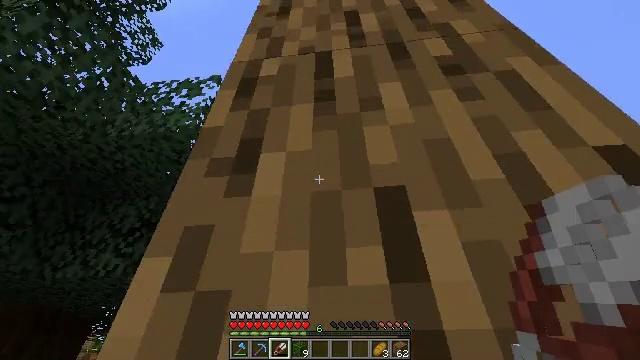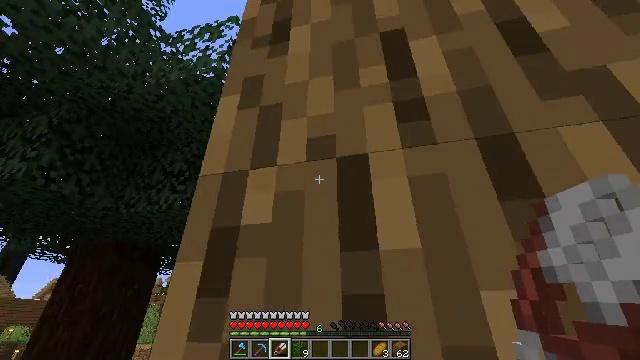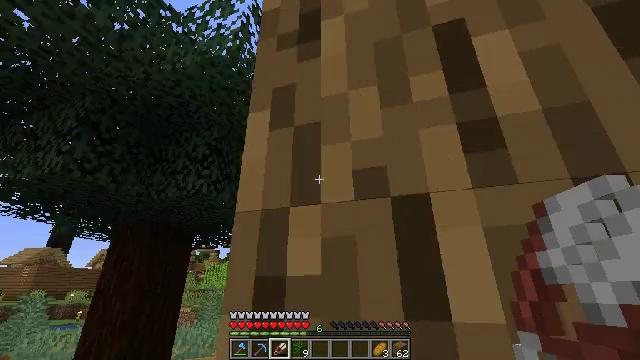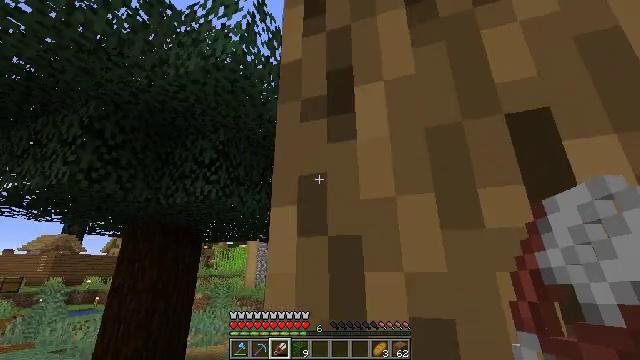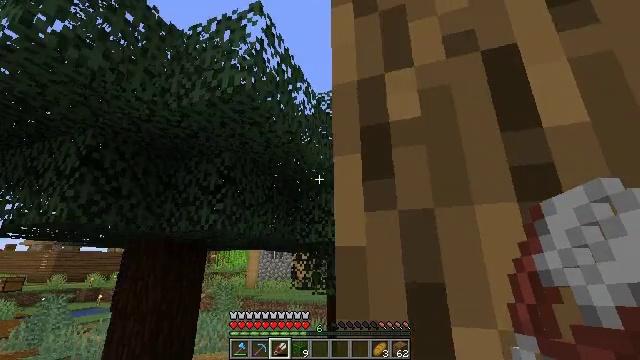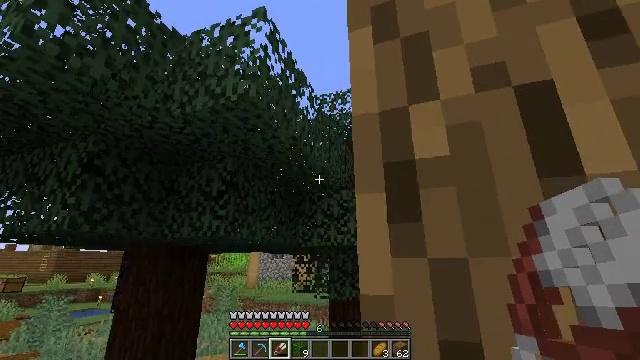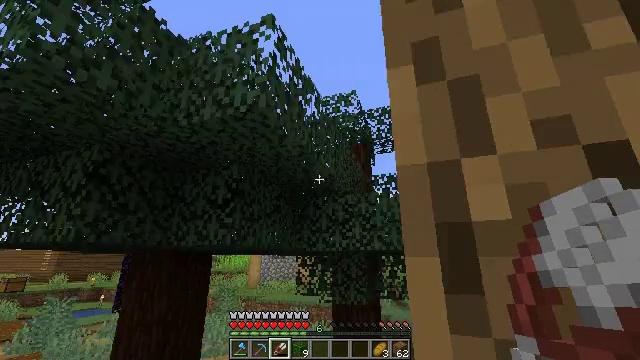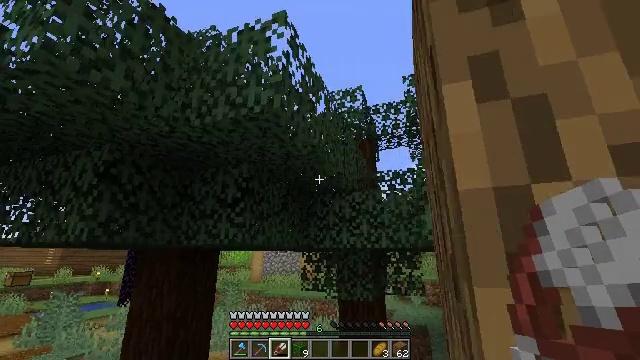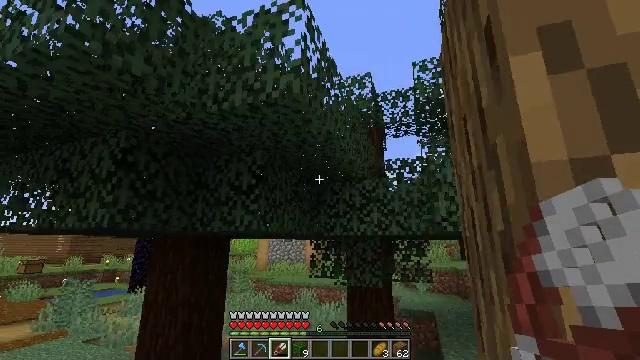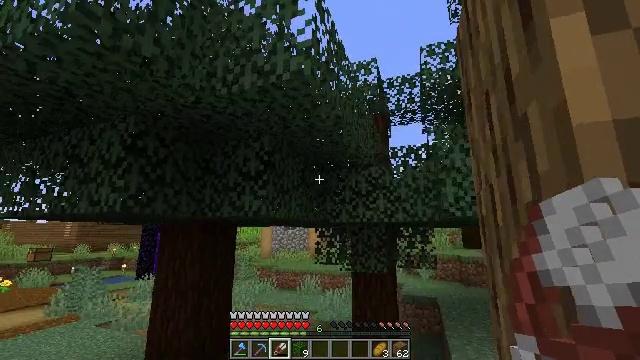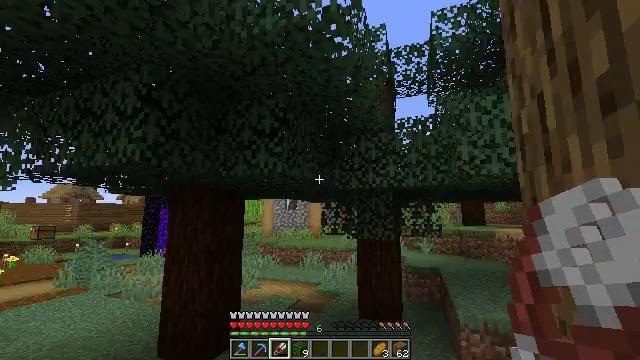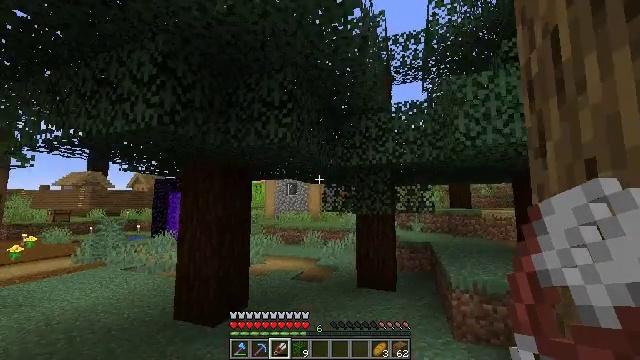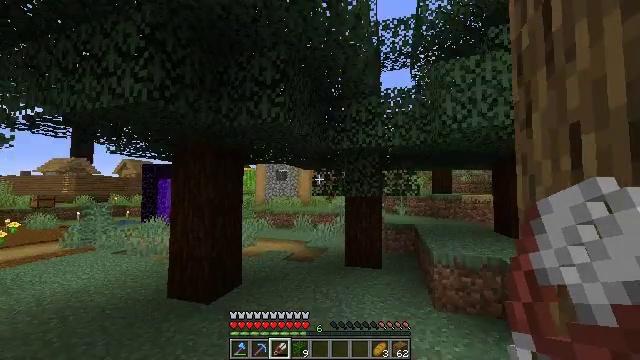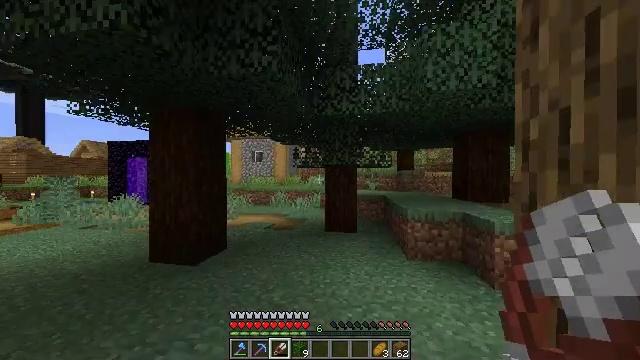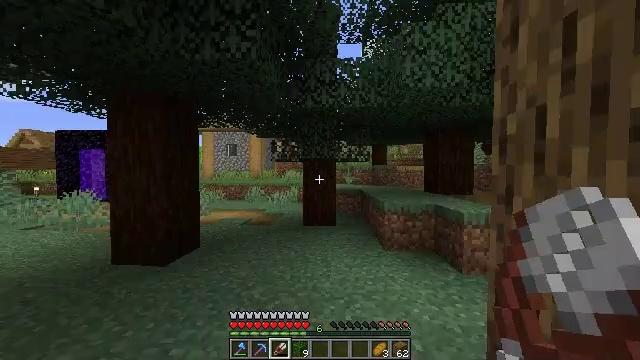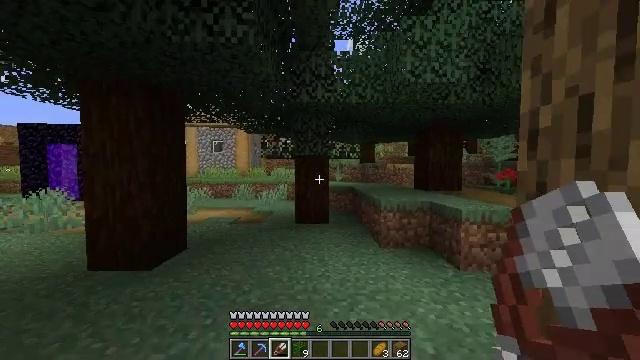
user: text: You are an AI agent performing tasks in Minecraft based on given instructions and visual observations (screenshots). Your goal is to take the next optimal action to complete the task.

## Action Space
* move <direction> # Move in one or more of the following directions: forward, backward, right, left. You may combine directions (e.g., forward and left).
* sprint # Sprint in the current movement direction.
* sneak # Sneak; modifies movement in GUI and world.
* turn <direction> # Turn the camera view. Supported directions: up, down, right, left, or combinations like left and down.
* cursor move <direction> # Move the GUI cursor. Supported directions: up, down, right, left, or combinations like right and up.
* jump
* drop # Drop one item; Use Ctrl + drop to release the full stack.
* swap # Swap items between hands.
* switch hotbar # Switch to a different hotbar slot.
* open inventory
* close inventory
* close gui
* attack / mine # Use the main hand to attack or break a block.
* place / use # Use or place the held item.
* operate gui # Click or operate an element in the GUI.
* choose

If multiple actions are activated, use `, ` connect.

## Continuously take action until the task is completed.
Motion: motion action
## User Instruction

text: Remove oak leaves from branches.
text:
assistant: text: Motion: turn left and down, jump
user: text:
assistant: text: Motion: move left, turn left and down, jump
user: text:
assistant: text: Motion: move left, turn left and down, jump
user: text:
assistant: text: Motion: move left, turn down, jump
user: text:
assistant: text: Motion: move left, jump
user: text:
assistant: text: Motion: move left, jump
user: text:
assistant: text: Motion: move left, turn down, jump
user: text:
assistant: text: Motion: move forward and move left, turn down
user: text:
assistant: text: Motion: move forward and move left, turn down
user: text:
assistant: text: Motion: move forward and move left, sprint, turn down
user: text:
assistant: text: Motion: move forward and move left, sprint, turn down
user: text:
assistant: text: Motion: move forward and move left, sprint, turn right and down
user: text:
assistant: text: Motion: move forward and move left, sprint, turn right and down
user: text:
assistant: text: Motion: move forward and move left, sprint, turn right and down
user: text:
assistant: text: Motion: move forward, sprint, turn right
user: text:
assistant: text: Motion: move forward, sprint, turn right
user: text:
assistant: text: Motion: move forward, sprint
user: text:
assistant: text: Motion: move forward, sprint
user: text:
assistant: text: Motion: move forward, sprint
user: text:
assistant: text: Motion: move forward, sprint, turn left and down
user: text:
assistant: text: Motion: move forward, sprint, turn left
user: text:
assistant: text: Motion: move forward, sprint, turn left
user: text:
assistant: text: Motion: move forward, sprint, turn left and up
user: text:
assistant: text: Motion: move forward, sprint, turn left
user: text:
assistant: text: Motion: move forward, sprint, turn left
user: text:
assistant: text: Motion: move forward, sprint, turn left and down
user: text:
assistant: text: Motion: move forward, sprint, turn left
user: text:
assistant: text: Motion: move forward, sprint, turn left
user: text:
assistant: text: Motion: move forward, sprint, turn left
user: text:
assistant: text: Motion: move forward, sprint